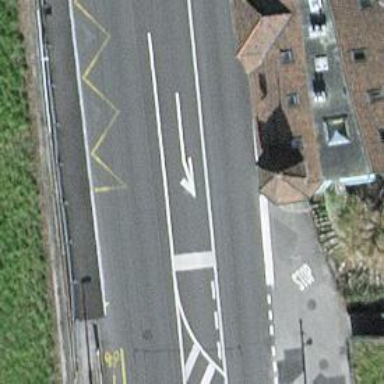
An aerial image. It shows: Trolleybus stop position for public transport.